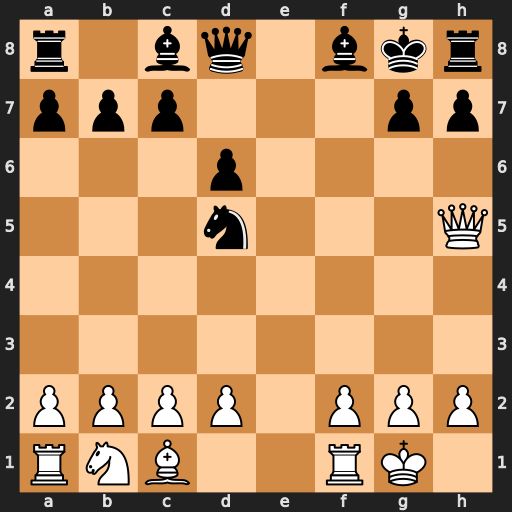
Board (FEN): r1bq1bkr/ppp3pp/3p4/3n3Q/8/8/PPPP1PPP/RNB2RK1
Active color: w
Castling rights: -
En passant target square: -
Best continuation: Qxd5+ Be6 Qxe6#